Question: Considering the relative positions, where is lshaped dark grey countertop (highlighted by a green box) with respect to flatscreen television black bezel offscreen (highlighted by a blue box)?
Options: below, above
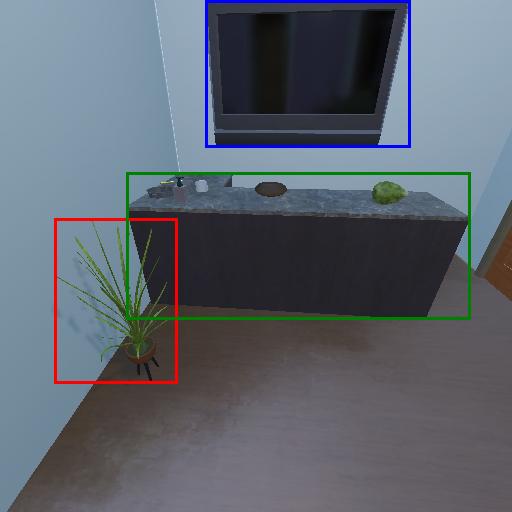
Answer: below